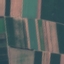
Land use / land cover: AnnualCrop